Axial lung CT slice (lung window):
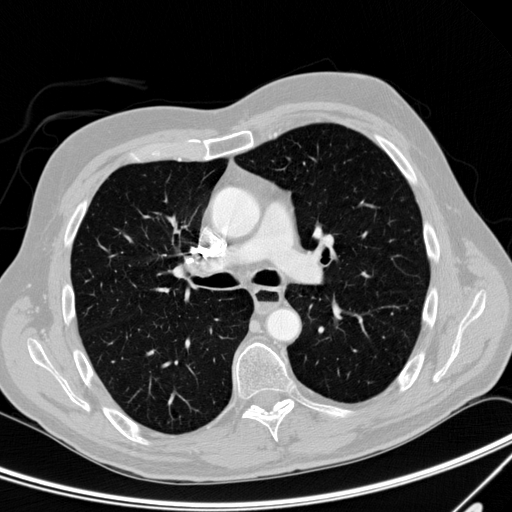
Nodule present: no